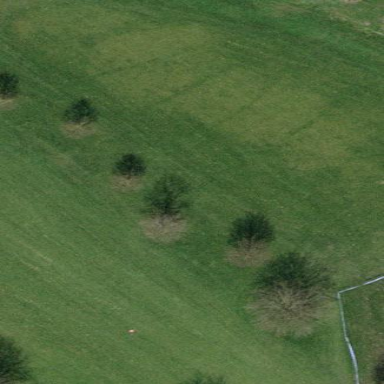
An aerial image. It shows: Golf fairway surrounded by grass.